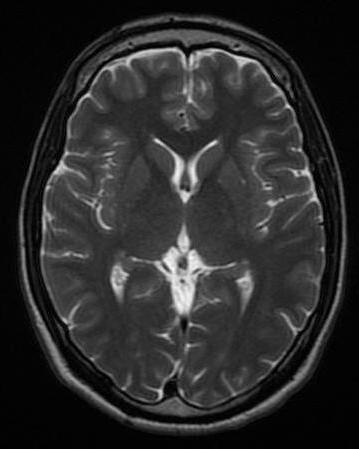
Label: notumor